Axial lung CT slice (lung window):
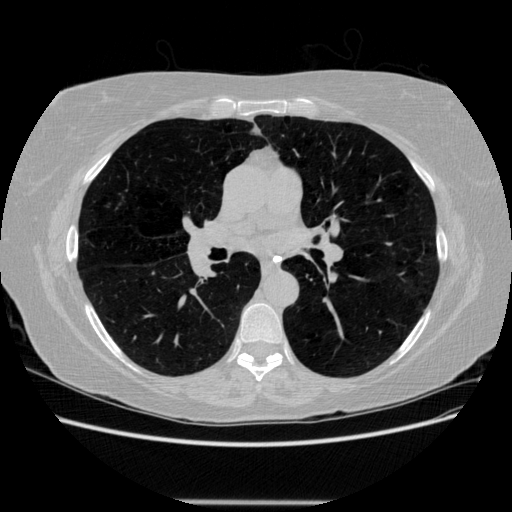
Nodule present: no